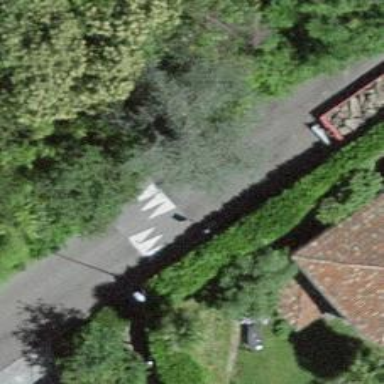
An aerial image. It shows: Bump for traffic calming.